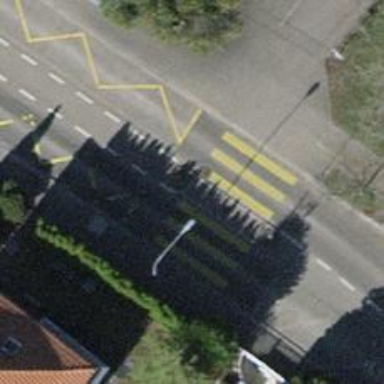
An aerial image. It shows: Zebra crossing with central island.